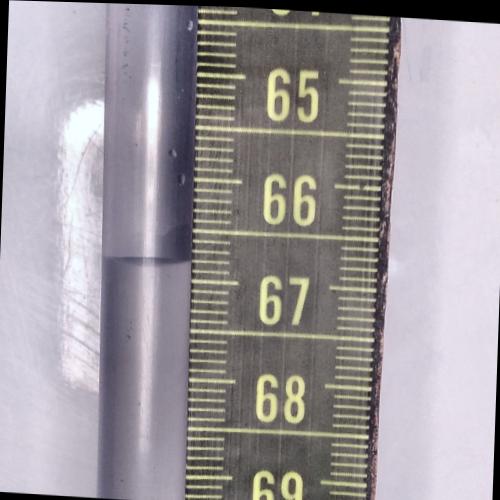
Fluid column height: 66.8 cm